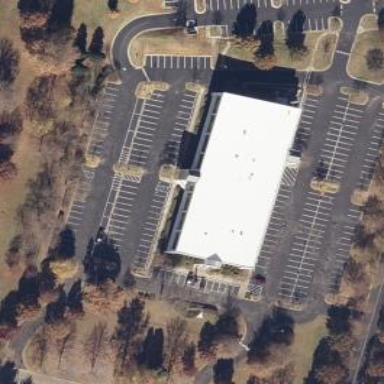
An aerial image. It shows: Commercial building.